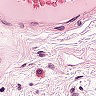
Metastatic tissue present: no